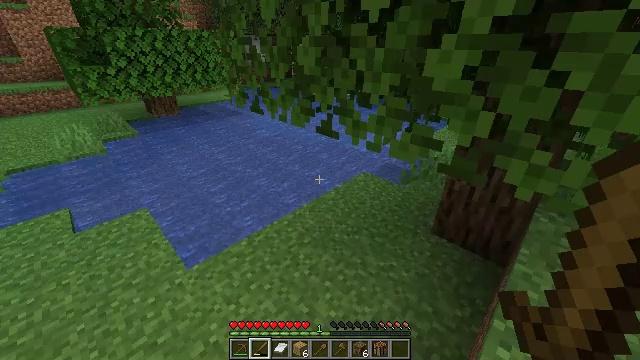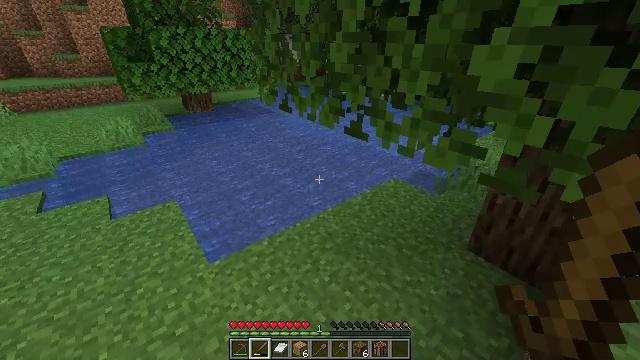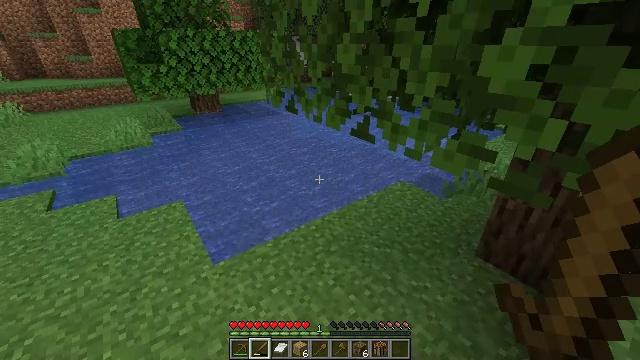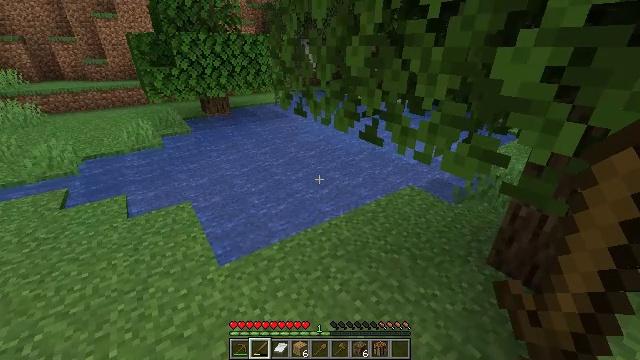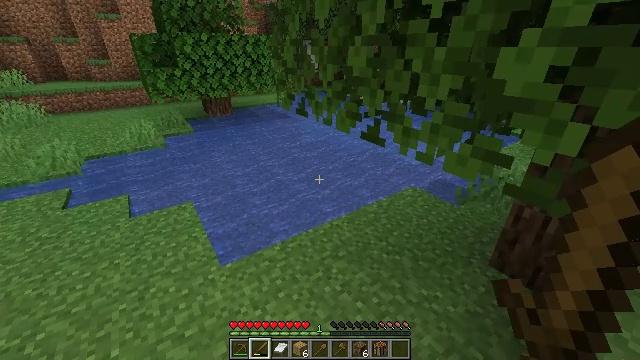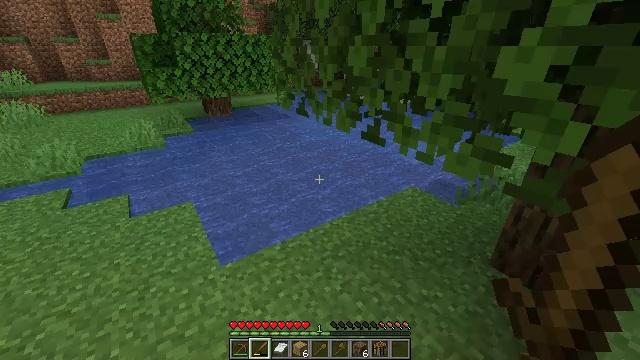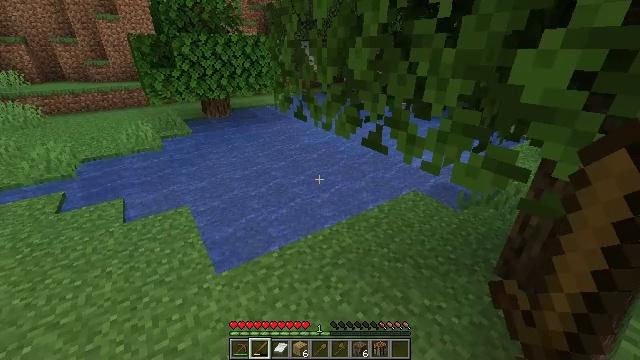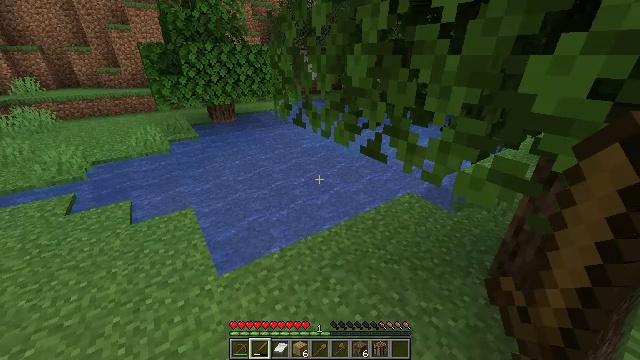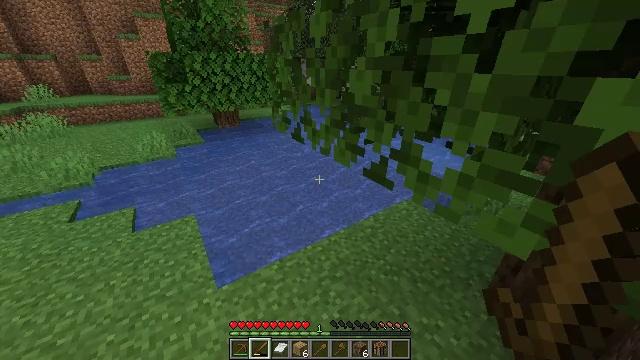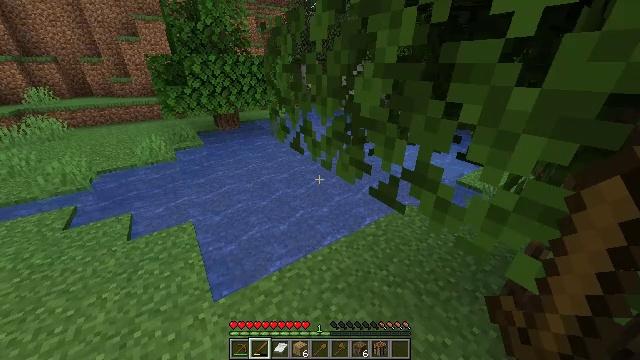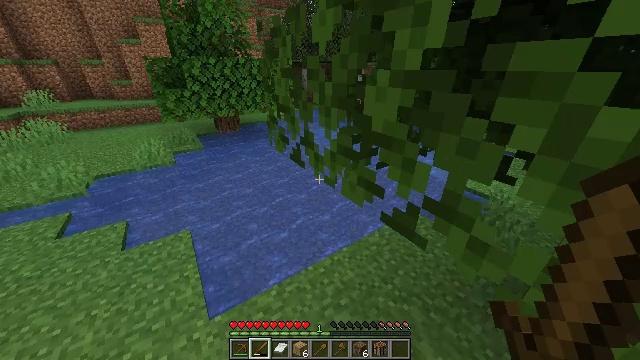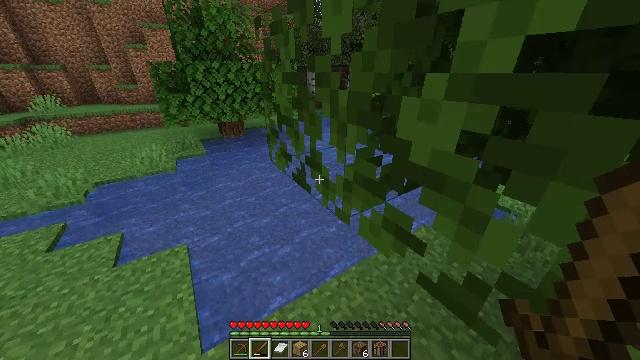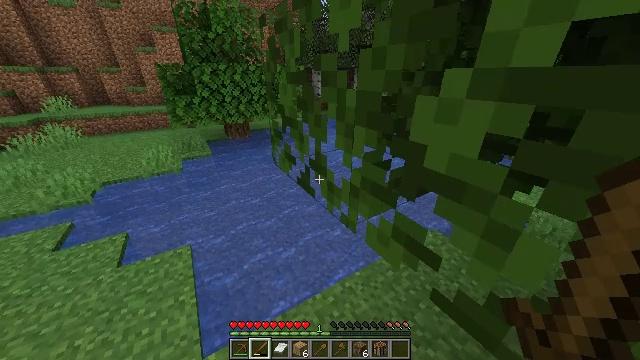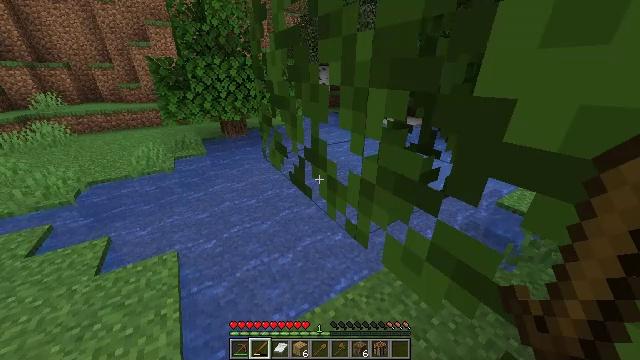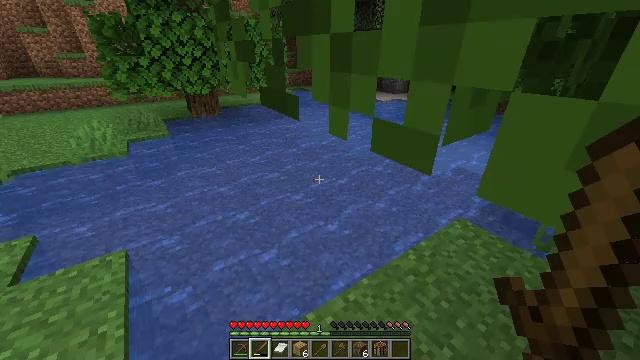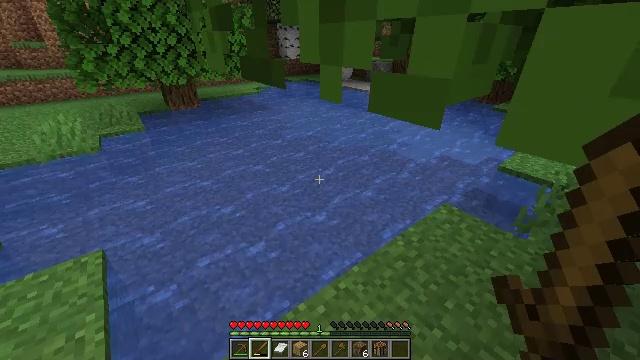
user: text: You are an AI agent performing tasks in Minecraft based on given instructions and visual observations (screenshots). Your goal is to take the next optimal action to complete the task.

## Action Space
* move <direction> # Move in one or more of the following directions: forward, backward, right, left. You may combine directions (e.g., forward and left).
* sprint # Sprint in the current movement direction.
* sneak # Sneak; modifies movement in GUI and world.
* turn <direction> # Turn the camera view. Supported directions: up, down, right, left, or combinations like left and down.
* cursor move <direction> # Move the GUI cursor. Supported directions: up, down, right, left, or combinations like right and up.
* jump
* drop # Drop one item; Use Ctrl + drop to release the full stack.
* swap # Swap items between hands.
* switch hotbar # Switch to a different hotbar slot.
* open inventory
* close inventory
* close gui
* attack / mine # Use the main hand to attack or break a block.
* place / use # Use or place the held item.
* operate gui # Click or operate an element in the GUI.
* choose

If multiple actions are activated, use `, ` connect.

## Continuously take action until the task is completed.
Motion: motion action
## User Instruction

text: Remove oak leaves from branches.
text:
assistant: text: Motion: turn left
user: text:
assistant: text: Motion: turn left
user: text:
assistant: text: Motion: turn left
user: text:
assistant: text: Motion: no_op
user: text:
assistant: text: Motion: no_op
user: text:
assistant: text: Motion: move forward, sprint
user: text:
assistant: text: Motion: move forward, sprint
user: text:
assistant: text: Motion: move forward, sprint
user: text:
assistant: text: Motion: move forward, sprint
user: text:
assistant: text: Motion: move forward, sprint
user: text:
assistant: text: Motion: move forward, sprint, turn left
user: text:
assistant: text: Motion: move forward, sprint, turn left
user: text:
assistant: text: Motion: move forward, sprint
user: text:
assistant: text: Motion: move forward, sprint, turn right and down
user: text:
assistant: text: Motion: sprint, turn right and down
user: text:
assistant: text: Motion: turn right
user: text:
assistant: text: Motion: turn right
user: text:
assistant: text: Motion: turn right
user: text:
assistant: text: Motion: turn right
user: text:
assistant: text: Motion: turn right
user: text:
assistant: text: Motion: turn right and up
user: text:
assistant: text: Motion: turn right and up
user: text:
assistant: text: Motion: turn right and up
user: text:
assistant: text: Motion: turn right and up
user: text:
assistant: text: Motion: turn right and up
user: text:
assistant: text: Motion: turn up
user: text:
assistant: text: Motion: turn up
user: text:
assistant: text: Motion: no_op
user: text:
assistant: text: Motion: turn left
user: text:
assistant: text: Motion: turn left